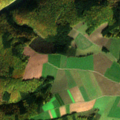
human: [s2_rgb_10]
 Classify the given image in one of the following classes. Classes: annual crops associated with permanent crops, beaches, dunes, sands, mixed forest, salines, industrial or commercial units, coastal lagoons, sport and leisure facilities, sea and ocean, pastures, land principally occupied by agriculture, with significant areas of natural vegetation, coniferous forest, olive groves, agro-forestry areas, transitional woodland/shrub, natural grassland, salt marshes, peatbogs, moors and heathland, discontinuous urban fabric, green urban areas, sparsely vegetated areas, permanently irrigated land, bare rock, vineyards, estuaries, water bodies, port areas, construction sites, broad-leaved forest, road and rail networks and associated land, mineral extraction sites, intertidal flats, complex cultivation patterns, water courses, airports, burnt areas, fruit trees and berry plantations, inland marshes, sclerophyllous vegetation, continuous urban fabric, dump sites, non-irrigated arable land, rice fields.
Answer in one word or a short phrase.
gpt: non-irrigated arable land, broad-leaved forest, coniferous forest, water bodies